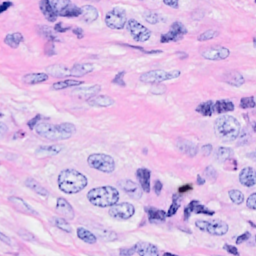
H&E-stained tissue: Breast